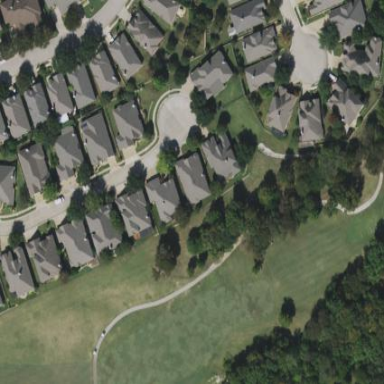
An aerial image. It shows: Rough area on grassy golf course.